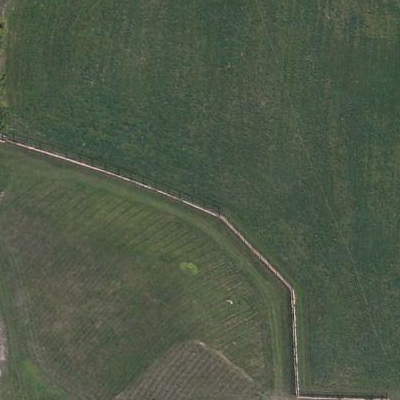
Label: Grass